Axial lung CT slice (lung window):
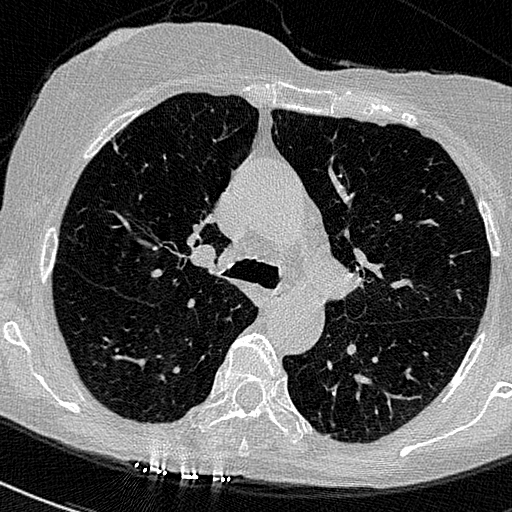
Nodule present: no